Question: I am writing a parallel prime factorization program in C++. I managed to get all of the threading and finding out the prime pretty well but its the very end that I can't seem to get. When the user enters more than one number to find the prime factor of, it prints the entire array of prime factorization. I want it to only print the prime factors related to a unique number.

I would like to change it to where the line after "The prime factorization of 10 is" doesn't print the entire vector of prime numbers. All of the printing occurs towards the bottom of the main function. To be very specific, if I were to type in two 10's, the output should be:
---desired output---
"The prime factorization of 10 is"
"2 5"
"The prime factorization of 10 is"
"2 5"
---/desired output---
do not worry about the "there are: 0 prime numbers" part. I know how to fix that already
Any and all help is appreciated!
'''
#include <iostream>
#include <vector>
#include <chrono>
#include <thread>
#include <mutex>
#include <list>
#include <algorithm>
using namespace std;
using namespace std::chrono;
int userInput; // This number is used to help store the user input
vector<long long> vec(0); // A vector storing all of the information
int numPrimes; // Used to count how many prime numbers there are
bool PRINT = false; // lets me decide if I want to print everything for debugging purposes
int arraySize;
vector<thread> threads;
vector<vector<long long> > ending;
void getUserInput()
{
//while the user has not entered 0, collect the numbers.
cout << "Please enter a number for prime factorization. Enter 0 to quit" << endl;
do
{
cin >> userInput;
if (userInput != 0)
{
vec.push_back(userInput);
arraySize++;
}
} while (userInput != 0);
}
vector<long long> primeFactors(long long n)
{
vector<long long> temp;
while (n % 2 == 0)
{
temp.push_back(n);
numPrimes++;
n = n / 2;
}
for (int i = 3; i <= sqrt(n); i = i + 2)
{
while (n%i == 0)
{
temp.push_back(n);
numPrimes++;
n = n / i;
}
}
if (n > 2)
{
temp.push_back(n);
numPrimes++;
}
return temp;
}
void format()
{
cout << endl;
}
bool isPrime(long long number){
if (number < 2) return false;
if (number == 2) return true;
if (number % 2 == 0) return false;
for (int i = 3; (i*i) <= number; i += 2){
if (number % i == 0) return false;
}
return true;
}
vector<long long> GetPrimeFactors(long long num)
{
vector<long long> v;
for (int i = 2; i <= num; i++)
{
while (num % i == 0)
{
num /= i;
v.push_back(i);
}
}
return v;
}
int main()
{
// how to find out how many cores are available.
getUserInput();
high_resolution_clock::time_point t1 = high_resolution_clock::now();
// vector container stores threads
format();
for (int i = 0; i < arraySize; ++i)
{
vector<long long> temp;
threads.push_back(thread([&]
{
ending.push_back(GetPrimeFactors(vec.at(i)));
}));
}
// allow all of the threads to join
for (auto& th : threads)
{
th.join();
}
for (int i = 0; i < arraySize; ++i)
{
cout << "The prime factorization of " << vec.at(i) << " is
" << endl;
for (int m = 0; m < ending.size(); m++)
{
vector<long long> v = ending[m];
for (int k = 0; k < v.size(); k++)
{
cout << v.at(k) << " ";
}
}
cout << endl;
}
format();
cout << "There are: " << numPrimes << " prime numbers" << endl;
//time
high_resolution_clock::time_point t2 = high_resolution_clock::now();
auto duration = duration_cast<microseconds>(t2 - t1).count();
format();
cout << "Time in seconds: " << (duration / <PHONE>.0) << endl;
format();
}
'''
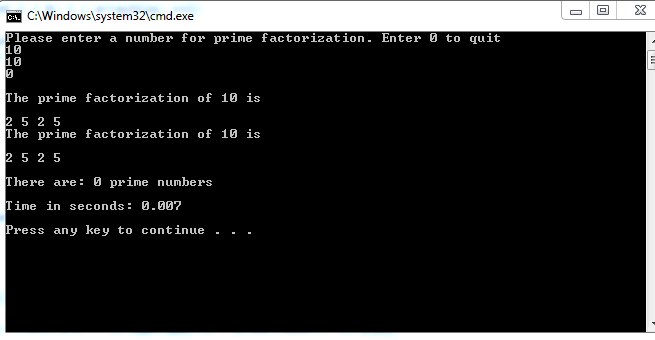
Answer: So I figured it out:
'''
#include <iostream>
#include <vector>
#include <chrono>
#include <thread>
using namespace std;
using namespace std::chrono;
int userInput; // This number is used to help store the user input
vector<long long> vec(0); // A vector storing all of the information
int numPrimes; // Used to count how many prime numbers there are
int arraySize;
vector<thread> threads;
vector<vector<long long> > ending;
void getUserInput()
{
//while the user has not entered 0, collect the numbers.
cout << "Please enter a number for prime factorization. Enter 0 to quit" << endl;
do
{
cin >> userInput;
if (userInput != 0)
{
vec.push_back(userInput);
arraySize++;
}
} while (userInput != 0);
}
void format()
{
cout << endl;
}
bool isPrime(long long number){
if (number < 2) return false;
if (number == 2) return true;
if (number % 2 == 0) return false;
for (int i = 3; (i*i) <= number; i += 2){
if (number % i == 0) return false;
}
return true;
}
vector<long long> GetPrimeFactors(long long num)
{
vector<long long> v;
for (int i = 2; i <= num; i++)
{
while (num % i == 0)
{
num /= i;
v.push_back(i);
numPrimes++;
}
}
return v;
}
int main()
{
// how to find out how many cores are available.
getUserInput();
high_resolution_clock::time_point t1 = high_resolution_clock::now();
// vector container stores threads
format();
for (int i = 0; i < arraySize; ++i)
{
vector<long long> temp;
threads.push_back(thread([&]
{
ending.push_back(GetPrimeFactors(vec.at(i)));
}));
}
// allow all of the threads to join
for (auto& th : threads)
{
th.join();
}
for (int i = 0; i < arraySize; ++i)
{
cout << "The prime factorization of " << vec.at(i) << " is
" << endl;
vector<long long> temp = ending[i];
for (int m = 0; m < temp.size(); m++)
{
cout << temp.at(m) << " ";
}
cout << endl;
}
format();
cout << "There are: " << numPrimes << " prime numbers" << endl;
//time
high_resolution_clock::time_point t2 = high_resolution_clock::now();
auto duration = duration_cast<microseconds>(t2 - t1).count();
format();
cout << "Time in seconds: " << (duration / <PHONE>.0) << endl;
format();
}
'''